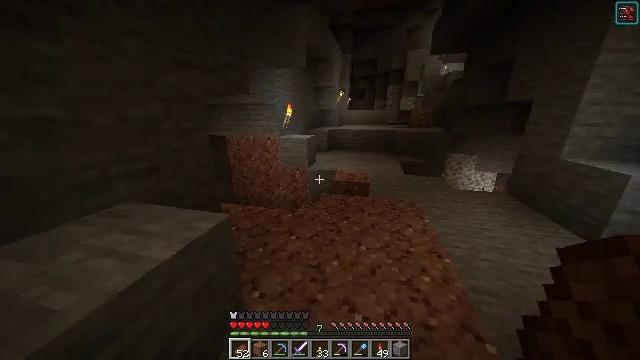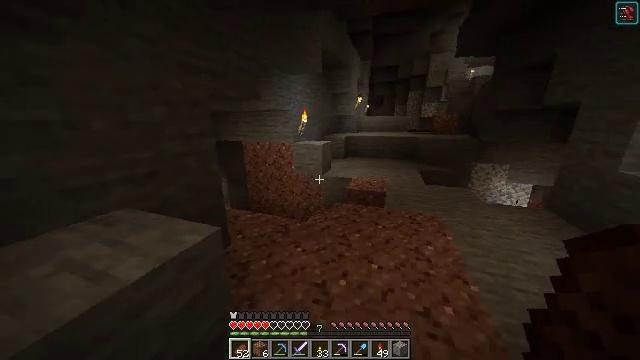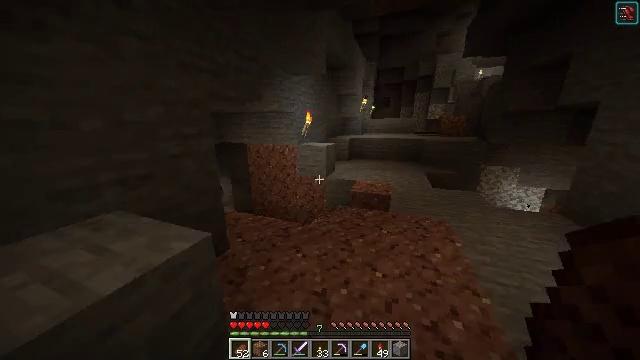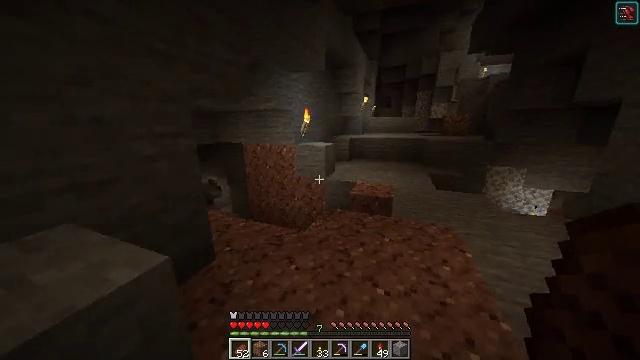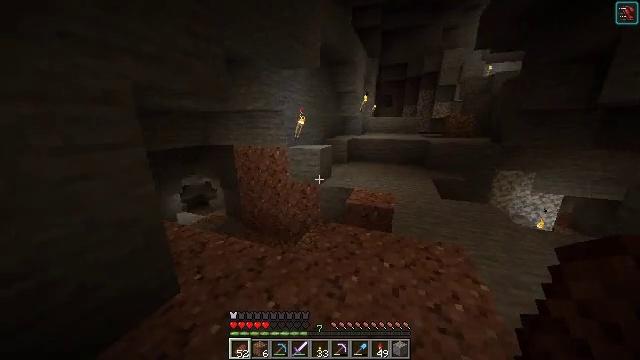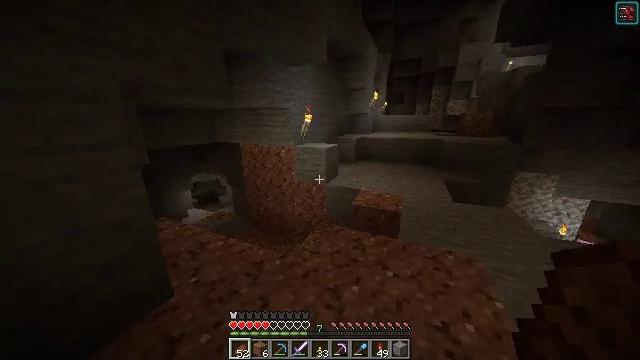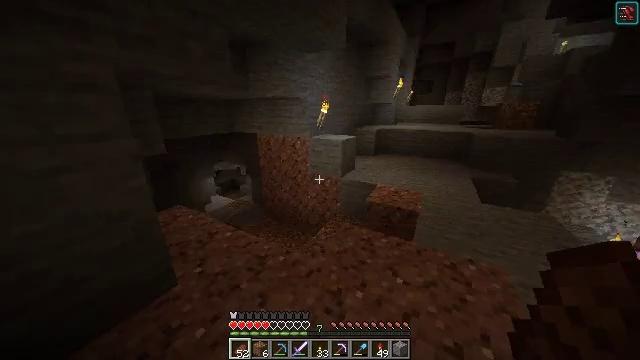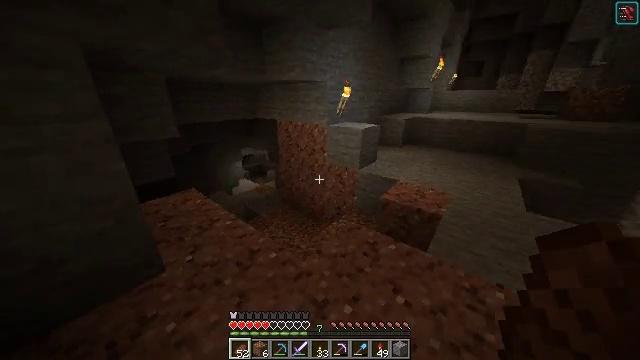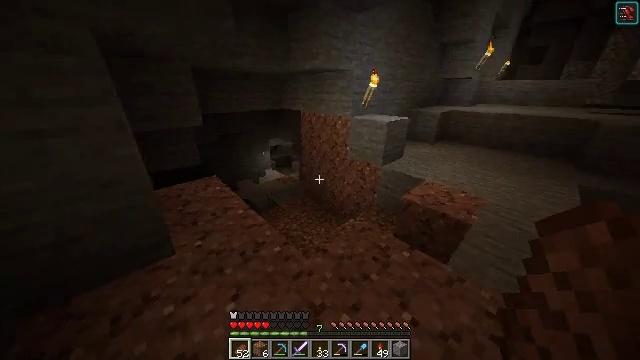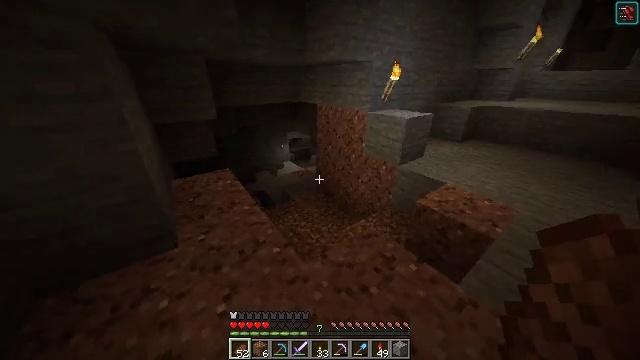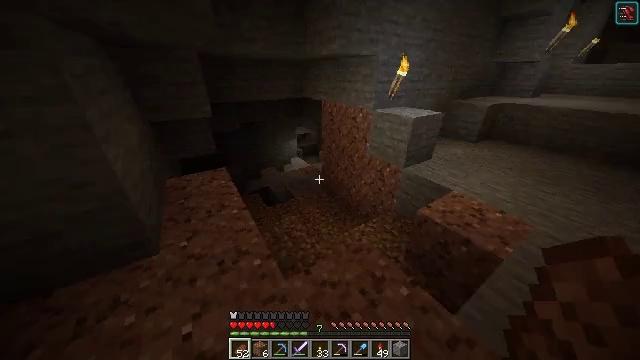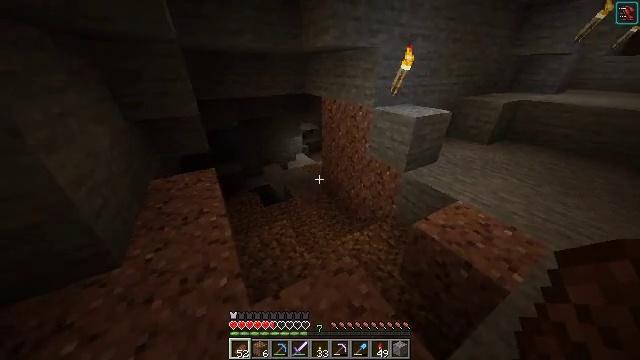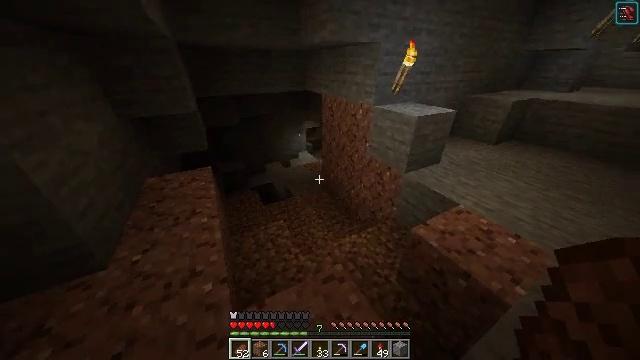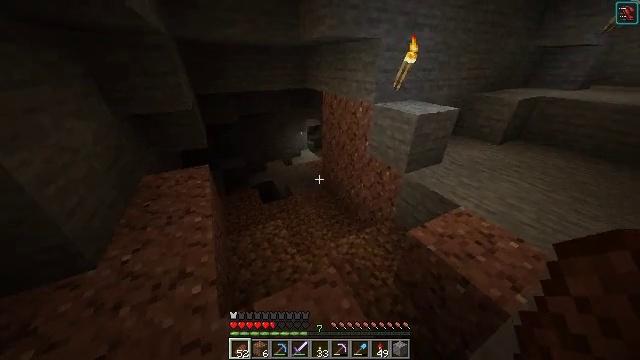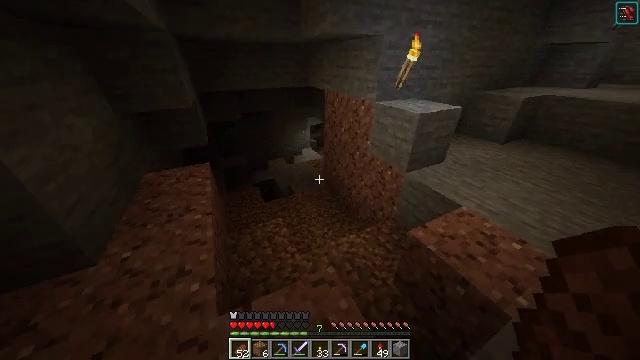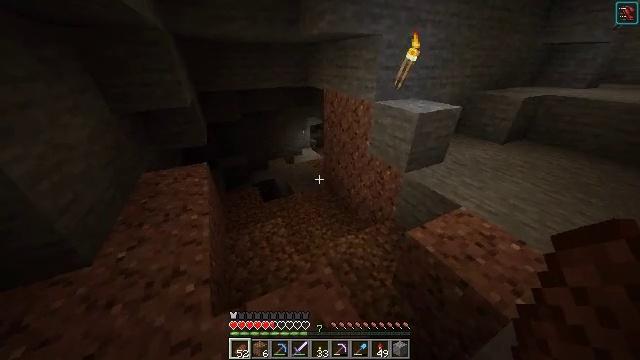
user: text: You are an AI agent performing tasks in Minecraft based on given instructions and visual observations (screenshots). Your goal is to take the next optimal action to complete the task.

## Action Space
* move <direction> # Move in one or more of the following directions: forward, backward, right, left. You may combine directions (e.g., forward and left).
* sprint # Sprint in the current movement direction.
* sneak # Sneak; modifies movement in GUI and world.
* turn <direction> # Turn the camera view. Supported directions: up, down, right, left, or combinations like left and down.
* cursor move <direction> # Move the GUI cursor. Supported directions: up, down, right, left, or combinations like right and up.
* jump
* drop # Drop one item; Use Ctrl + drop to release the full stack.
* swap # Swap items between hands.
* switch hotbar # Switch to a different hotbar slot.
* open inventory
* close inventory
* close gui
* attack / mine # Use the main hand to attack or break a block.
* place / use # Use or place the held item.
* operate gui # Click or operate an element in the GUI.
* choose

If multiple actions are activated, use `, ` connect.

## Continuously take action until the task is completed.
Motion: motion action
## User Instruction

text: Kill the slime.
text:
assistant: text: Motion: move forward, turn left and up
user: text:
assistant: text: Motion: move forward, turn left
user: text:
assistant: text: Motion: move forward
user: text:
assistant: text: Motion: move forward and move right
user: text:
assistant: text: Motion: move forward and move right, turn left
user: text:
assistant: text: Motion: move forward and move right, turn left and down
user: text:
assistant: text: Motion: move forward and move right, turn left and down
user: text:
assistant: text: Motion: move forward and move right, turn left and down
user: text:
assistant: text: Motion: move forward and move right, turn left and down
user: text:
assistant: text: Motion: move forward and move right, turn left and down
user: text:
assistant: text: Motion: move forward and move right, turn left and down
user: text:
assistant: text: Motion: turn left
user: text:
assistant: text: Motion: turn left
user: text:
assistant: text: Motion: no_op
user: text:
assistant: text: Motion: no_op
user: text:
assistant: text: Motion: no_op
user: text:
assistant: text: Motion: no_op
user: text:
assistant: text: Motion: no_op
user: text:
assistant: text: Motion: no_op
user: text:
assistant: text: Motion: turn right
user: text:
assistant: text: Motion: turn right and up
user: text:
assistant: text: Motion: turn right and up
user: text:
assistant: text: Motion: turn right and up
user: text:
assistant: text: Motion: turn right and up
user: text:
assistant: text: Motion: turn right
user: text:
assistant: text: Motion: no_op
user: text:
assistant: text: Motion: no_op
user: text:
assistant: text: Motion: no_op
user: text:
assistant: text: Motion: no_op
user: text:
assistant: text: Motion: no_op